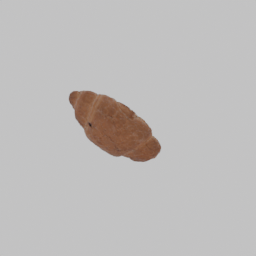
Label: nature